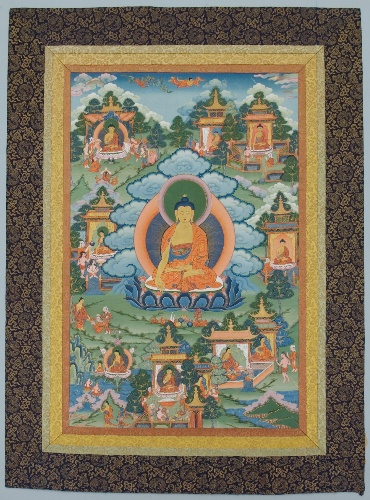
Date: 19th century
Object type: Tangka
Classification: Paintings
Medium: Distemper on cloth
Culture: Tibet
Dimensions: 39 x 29 in. (99.1 x 73.7 cm)
Department: Asian Art
Credit line: Purchase, Mrs. W. Murray Crane Gift Fund, 1971
Accession year: 1971
Repository: Metropolitan Museum of Art, New York, NY
Tags: Buddha|Bodhisattvas